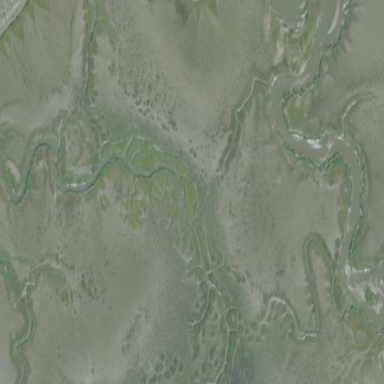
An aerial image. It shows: Tidal saltmarsh wetland area.